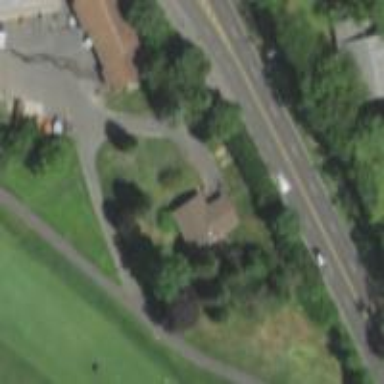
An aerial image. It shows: Pathway for golfing.